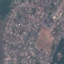
Land use / land cover: Residential